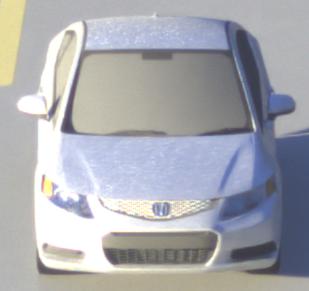
Make: Honda
Model: Civic Limousine 1.8
Detailed model: Civic (IX) Limousine
Model produced from: 2014/05
Model produced until: 2017/06
Doors: 4
Color: white
Road condition: wet road
Daytime: sunrise or sunset
Contrast: high contrast